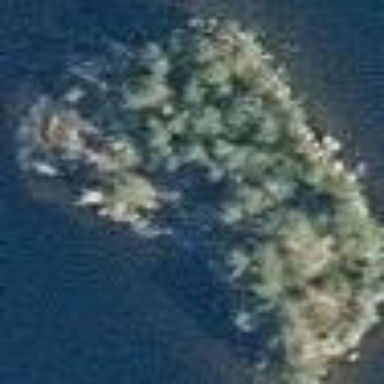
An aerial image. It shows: Image showing island.